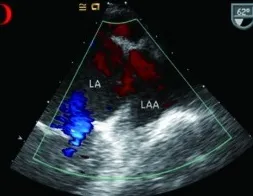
TEE demonstrated a linear, mobile, membrane-like structure traversing the body of left atrial appendage without a turbulent Doppler color flow across the membrane with Color Doppler (C, D). (LA, left atrium; LV, left ventricle; LAA, left atrial appendage).
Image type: radiology (ultrasound)